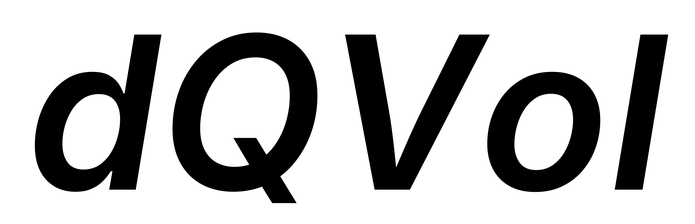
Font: Inter-Italic_SemiBold_Italic